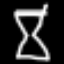
Label: hourglass